Field crop: maize
Growth stage: 2
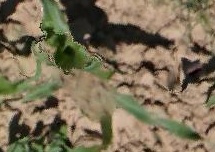
Species: maize